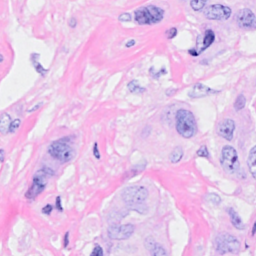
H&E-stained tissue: Breast